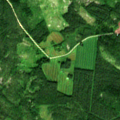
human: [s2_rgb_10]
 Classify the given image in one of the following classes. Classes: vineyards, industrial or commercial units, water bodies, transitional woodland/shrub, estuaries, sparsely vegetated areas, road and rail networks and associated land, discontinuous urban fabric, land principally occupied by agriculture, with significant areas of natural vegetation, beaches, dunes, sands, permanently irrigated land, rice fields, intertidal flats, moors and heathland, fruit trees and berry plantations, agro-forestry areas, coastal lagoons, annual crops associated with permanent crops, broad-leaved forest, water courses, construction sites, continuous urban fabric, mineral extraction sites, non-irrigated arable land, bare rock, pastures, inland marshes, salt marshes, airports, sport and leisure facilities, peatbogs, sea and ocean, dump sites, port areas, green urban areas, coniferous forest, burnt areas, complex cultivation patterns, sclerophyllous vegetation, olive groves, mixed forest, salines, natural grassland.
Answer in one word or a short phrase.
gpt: non-irrigated arable land, land principally occupied by agriculture, with significant areas of natural vegetation, coniferous forest, mixed forest, transitional woodland/shrub